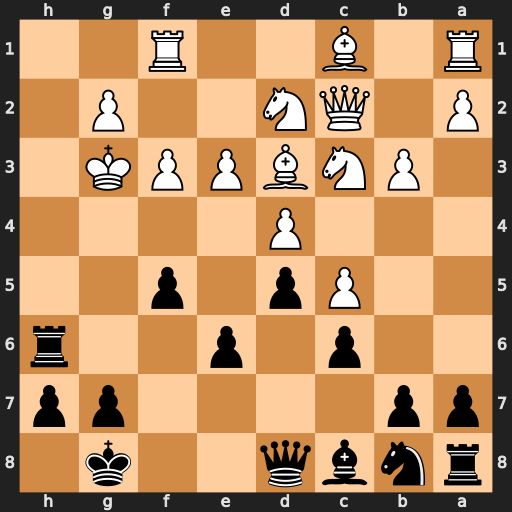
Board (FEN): rnbq2k1/pp4pp/2p1p2r/2Pp1p2/3P4/1PNBPPK1/P1QN2P1/R1B2R2
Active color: b
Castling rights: -
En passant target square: -
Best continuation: Qh4#